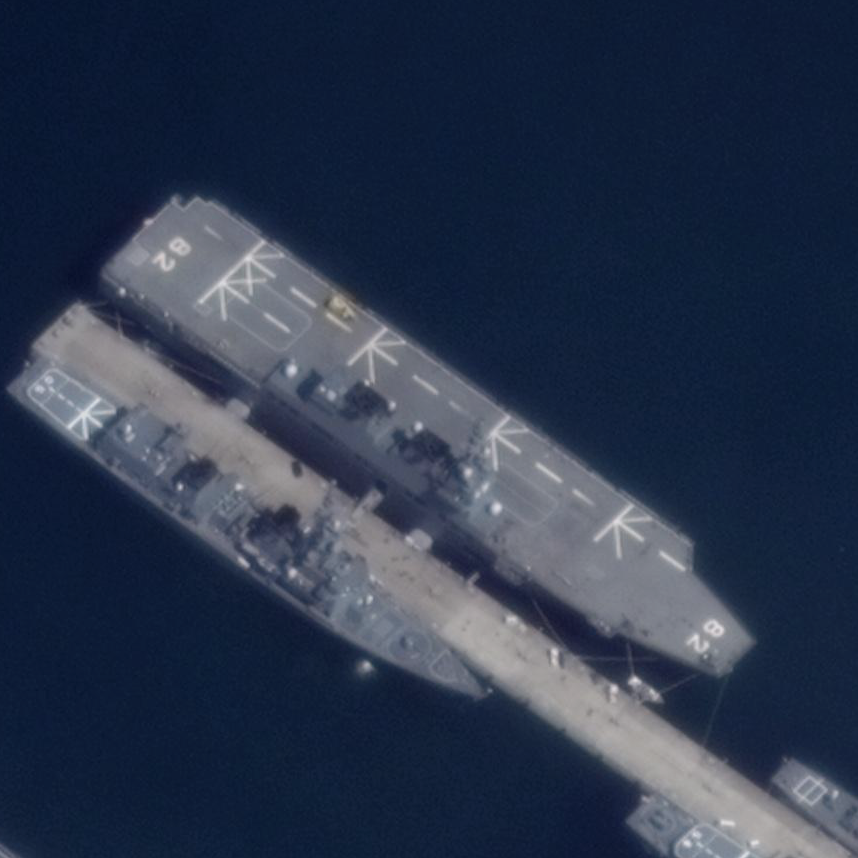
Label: assault